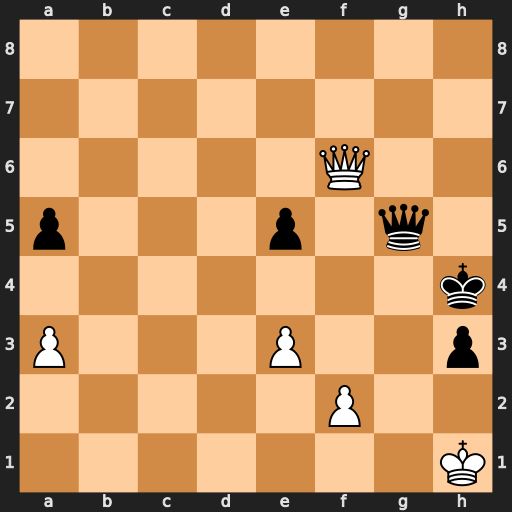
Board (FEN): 8/8/5Q2/p3p1q1/7k/P3P2p/5P2/7K
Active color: w
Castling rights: -
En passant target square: -
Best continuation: Qxg5+ Kxg5 f3 a4 Kh2 e4 Kxh3 exf3 Kg3